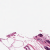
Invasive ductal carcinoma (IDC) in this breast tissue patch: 0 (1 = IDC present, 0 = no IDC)